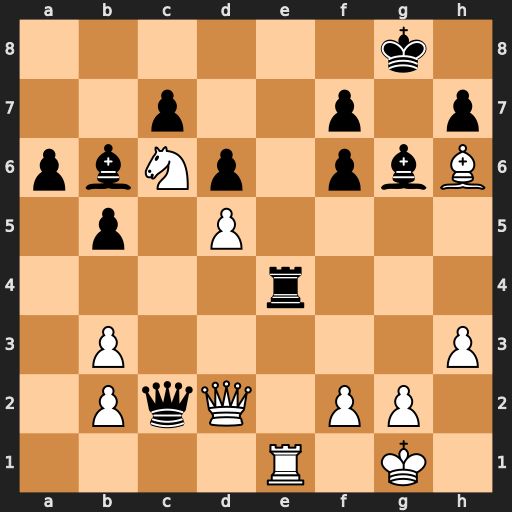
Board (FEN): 6k1/2p2p1p/pbNp1pbB/1p1P4/4r3/1P5P/1PqQ1PP1/4R1K1
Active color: w
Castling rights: -
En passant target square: -
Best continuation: Ne7+ Kh8 Nxg6+ hxg6 Qxc2